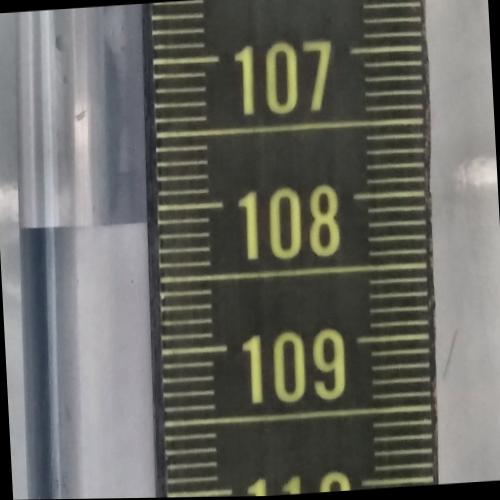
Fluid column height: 108.1 cm